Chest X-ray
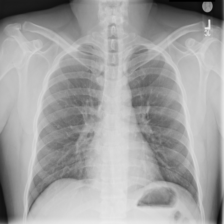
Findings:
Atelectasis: negative
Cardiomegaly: negative
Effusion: negative
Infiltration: negative
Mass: negative
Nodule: negative
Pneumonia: negative
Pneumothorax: negative
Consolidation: negative
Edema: negative
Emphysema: negative
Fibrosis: negative
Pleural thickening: negative
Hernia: negative